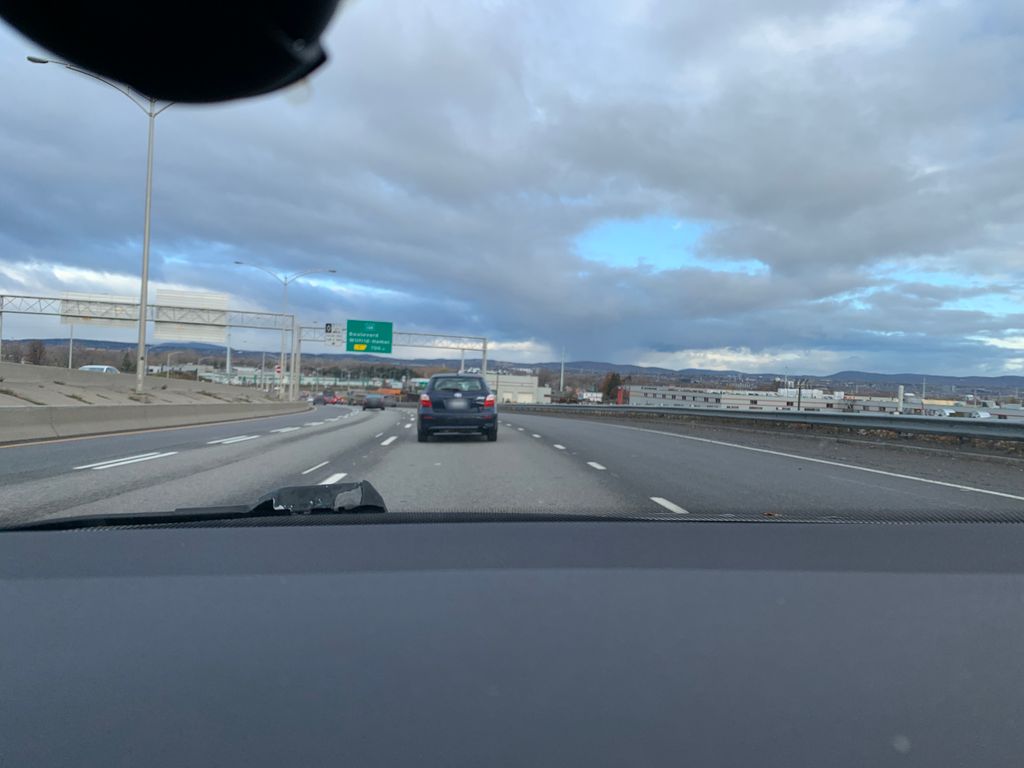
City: quebec_city